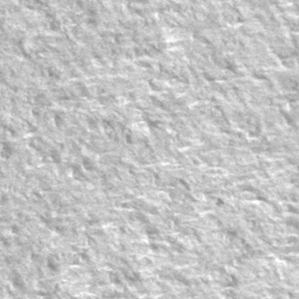
Label: frost